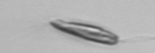
Label: Chrysochromulina